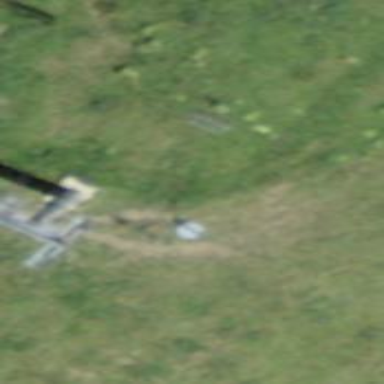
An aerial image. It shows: Pylon used for aerialway.